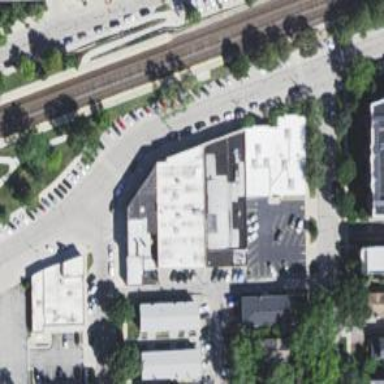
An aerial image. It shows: Healthcare clinic is depicted in the image.